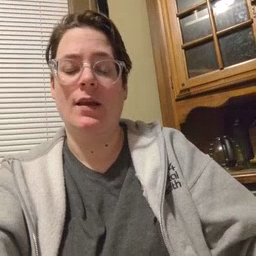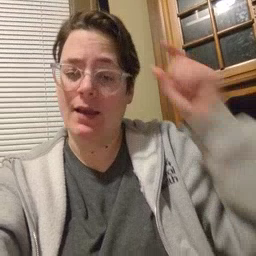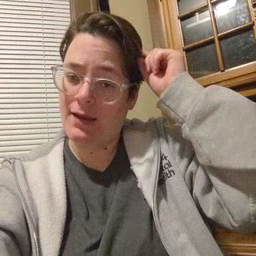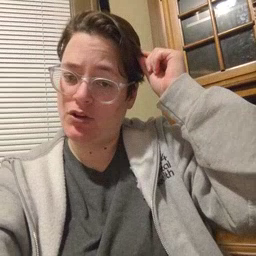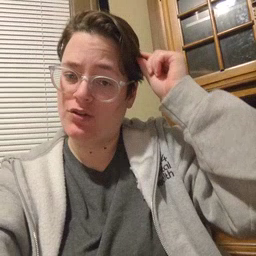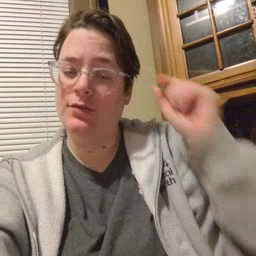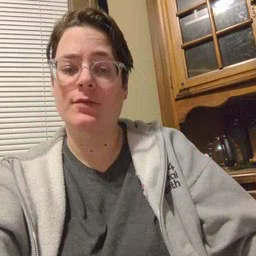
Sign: hair